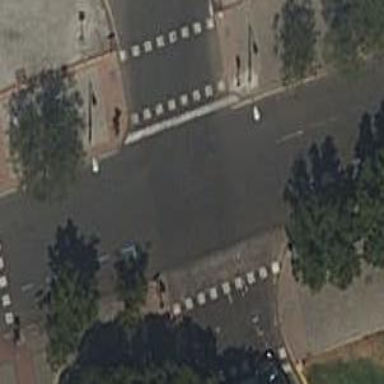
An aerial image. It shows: Road with traffic signals.